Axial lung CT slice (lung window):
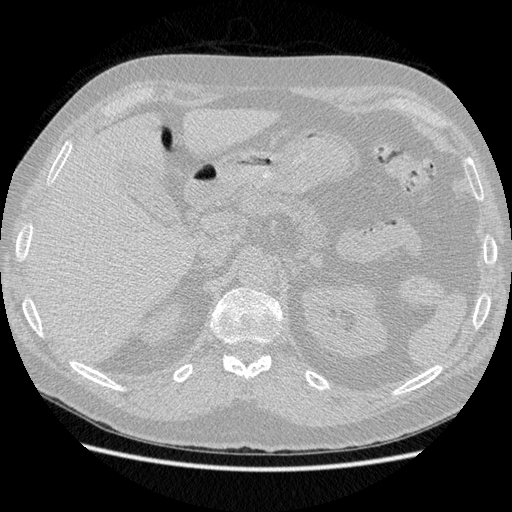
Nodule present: no